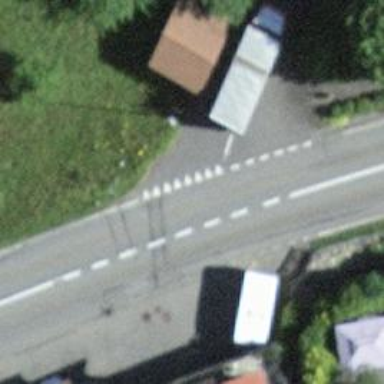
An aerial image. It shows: Bus stop with platform for public transport.